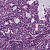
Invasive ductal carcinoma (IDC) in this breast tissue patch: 1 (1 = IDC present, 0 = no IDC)